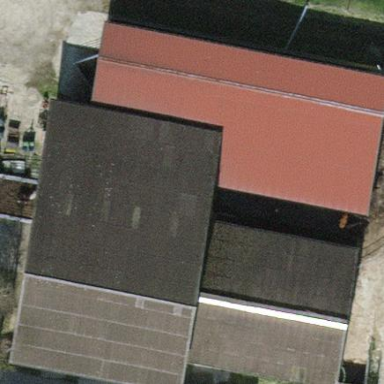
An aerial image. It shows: Farm auxiliary building with gabled roof.